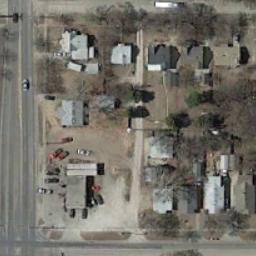
Label: residential